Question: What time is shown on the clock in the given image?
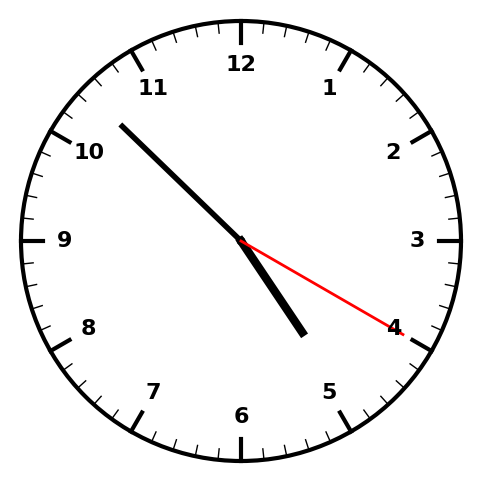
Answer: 04:52:20